Field crop: maize
Growth stage: 1
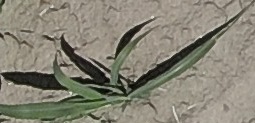
Species: sorghum